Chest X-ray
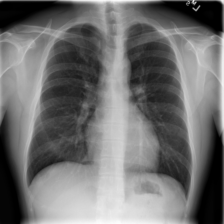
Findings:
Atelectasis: negative
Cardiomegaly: negative
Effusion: negative
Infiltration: negative
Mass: negative
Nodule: negative
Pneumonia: negative
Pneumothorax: negative
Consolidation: negative
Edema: negative
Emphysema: negative
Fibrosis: negative
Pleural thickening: negative
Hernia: negative